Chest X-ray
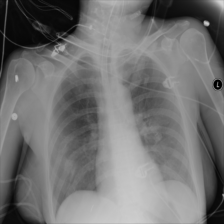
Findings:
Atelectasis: negative
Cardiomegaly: negative
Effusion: negative
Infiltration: negative
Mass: negative
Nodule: negative
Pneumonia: negative
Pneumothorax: negative
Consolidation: negative
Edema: negative
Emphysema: negative
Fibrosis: negative
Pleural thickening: negative
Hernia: negative